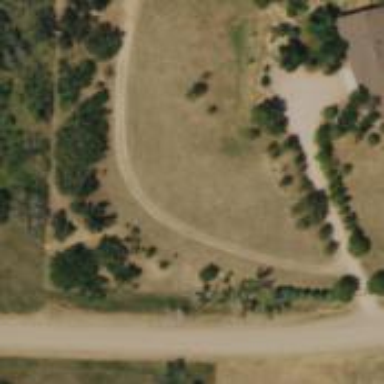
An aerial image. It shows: Driveway leading to service road.